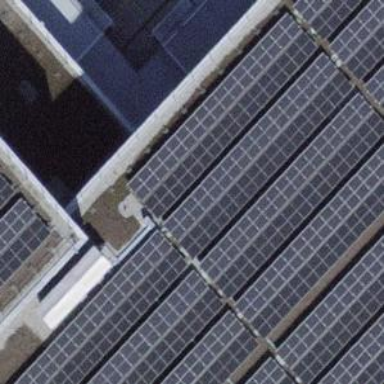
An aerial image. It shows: Solar power generator.